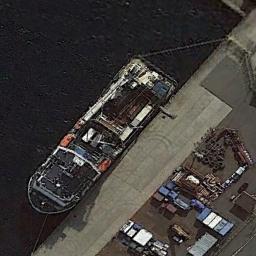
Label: ship